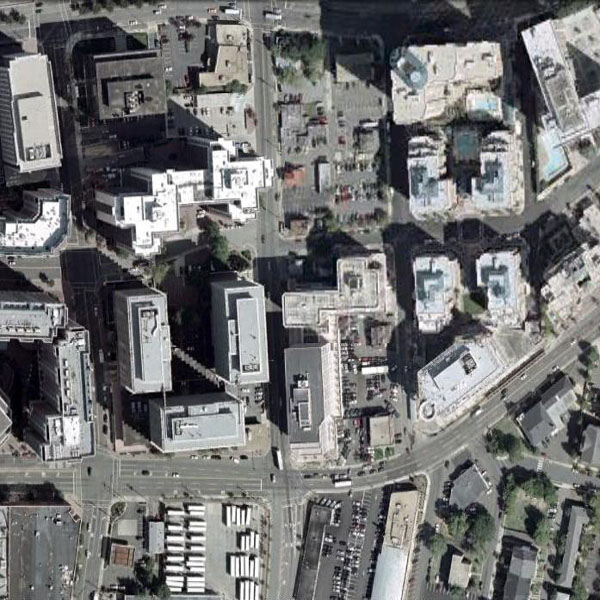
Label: Commercial